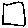
Label: square